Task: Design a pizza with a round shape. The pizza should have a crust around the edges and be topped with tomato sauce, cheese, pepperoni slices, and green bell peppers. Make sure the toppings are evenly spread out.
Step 658:
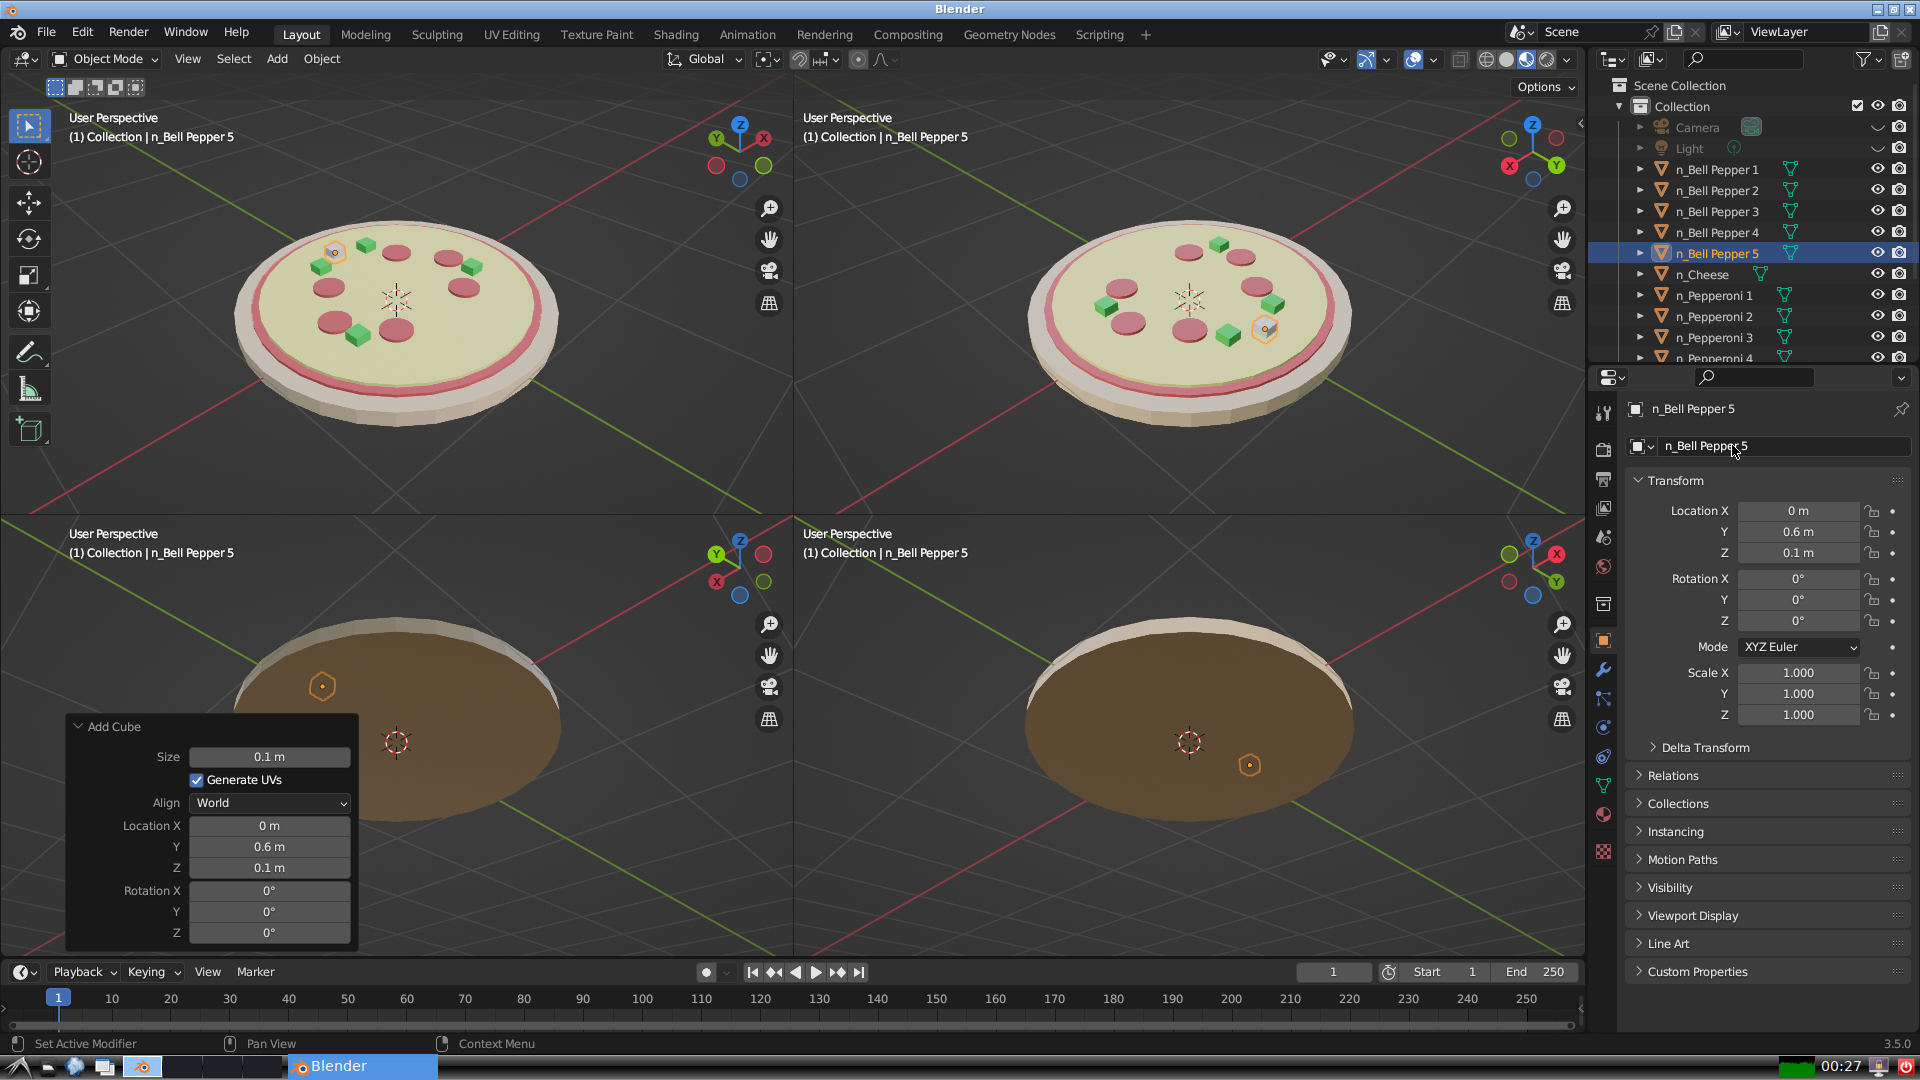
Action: {"mouse_move": [1603, 815]}